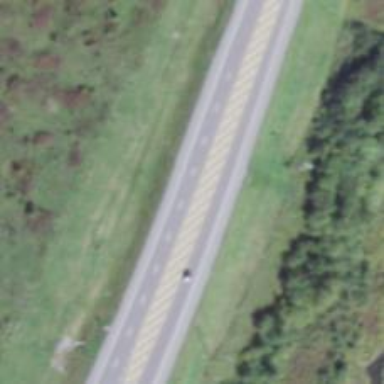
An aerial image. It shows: Trunk highway.